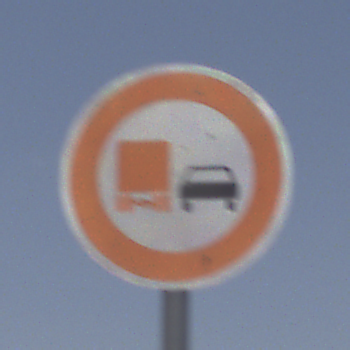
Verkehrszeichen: UeberholverbotKraftfahrzeuge
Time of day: Midday
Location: Outdoor (Nature)
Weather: PartlyCloudy
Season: NotSpecified
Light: Natural